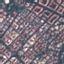
Land use / land cover class: Residential